Field crop: maize
Growth stage: 2
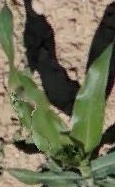
Species: maize